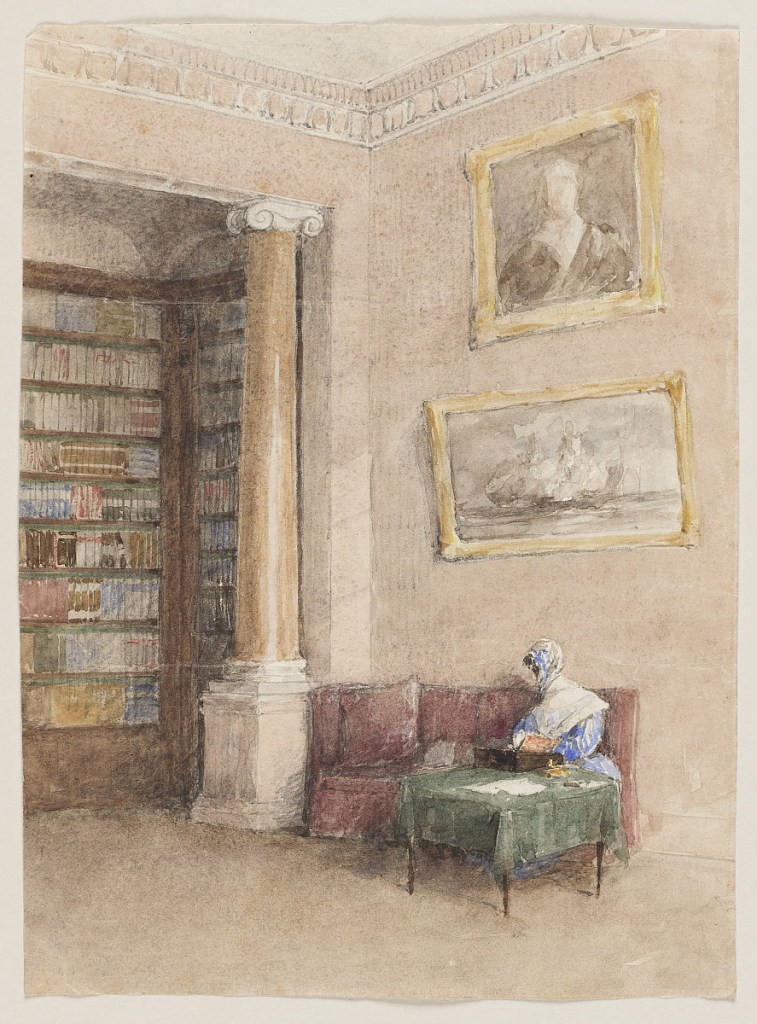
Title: Library
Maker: Unknown, English
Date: possibly 1850s
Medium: Brush and watercolor and graphite
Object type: Drawing
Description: In this sketchily drawn angled view of a library interior, a woman is seated on a brown sofa in front of a square table covered with a green cloth. A portrait and what appears to be a ship painting hang on the wall above. A bookshelf alcove is separated from the sitting area by a column on base with a capital in the Ionic style.